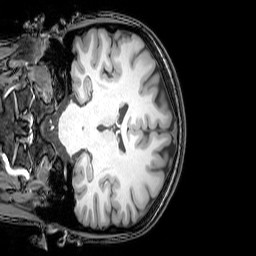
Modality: T1w
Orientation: coronal
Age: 21
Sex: female
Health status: healthy
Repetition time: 0.081 s
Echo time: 0.037 s